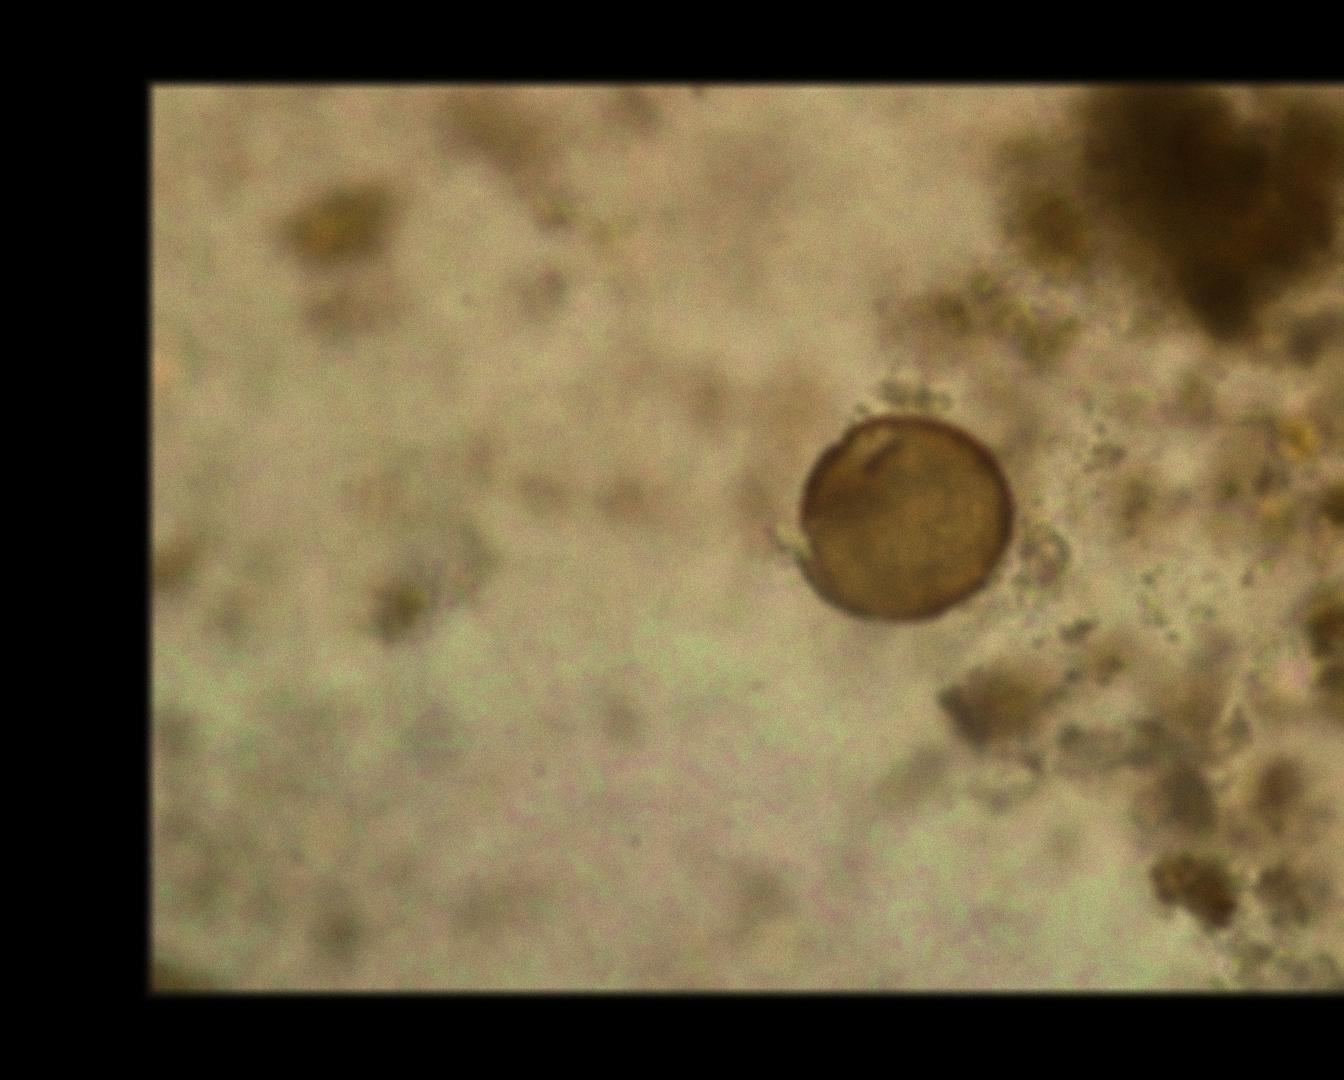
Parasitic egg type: Hymenolepis diminuta